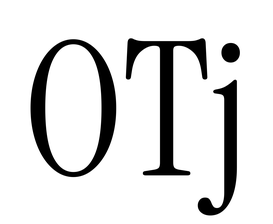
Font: InstrumentSerif-Regular